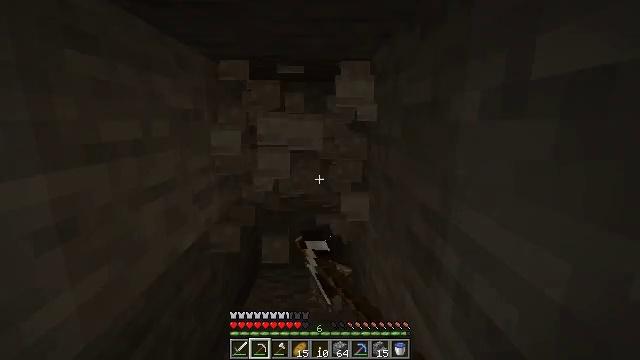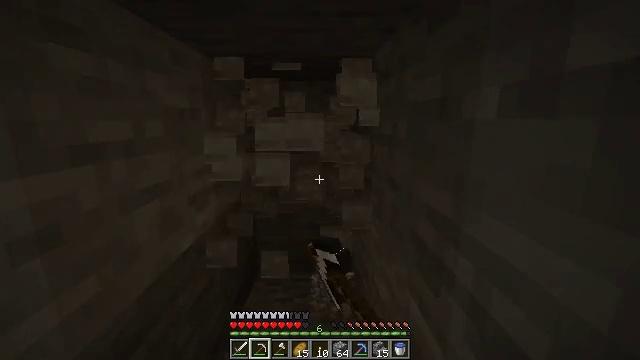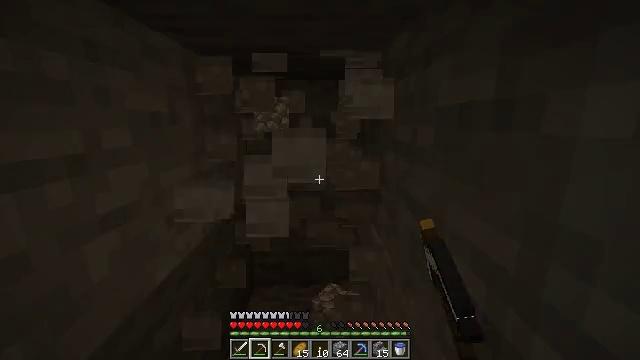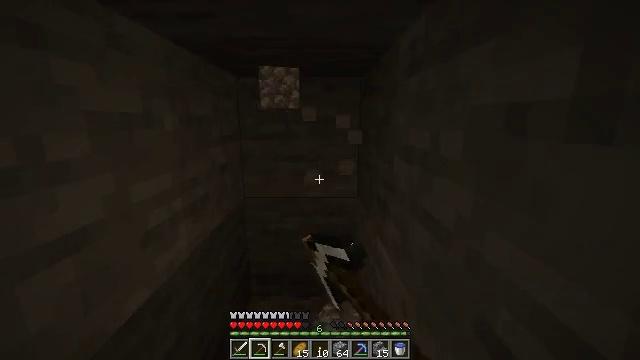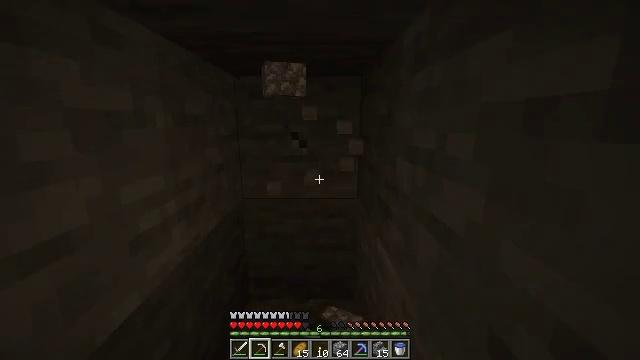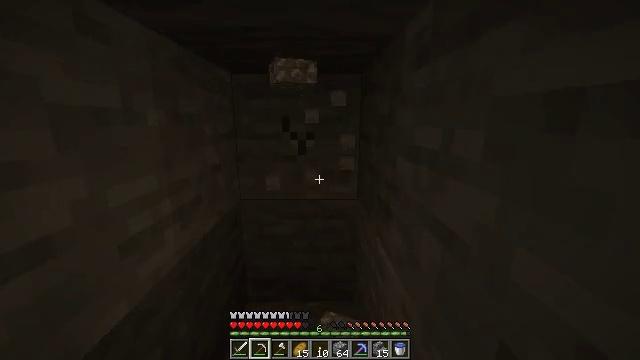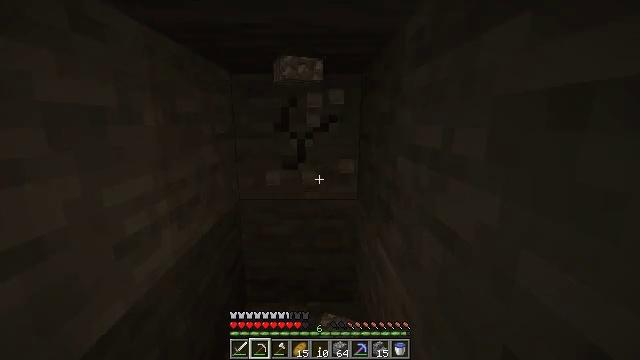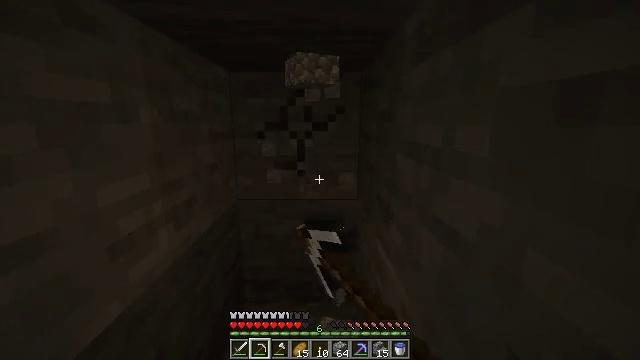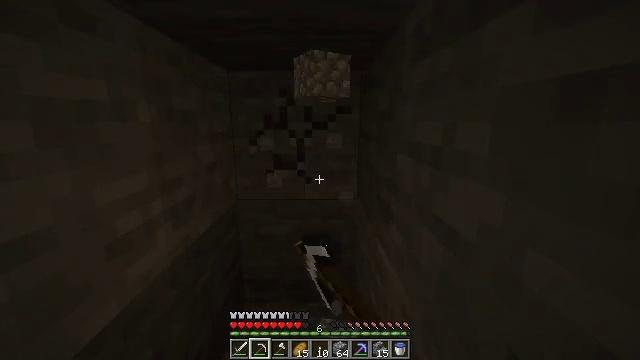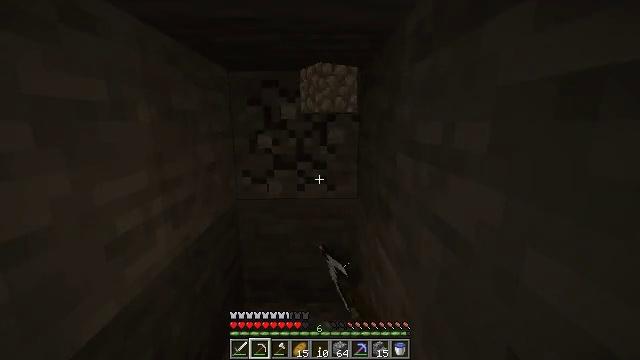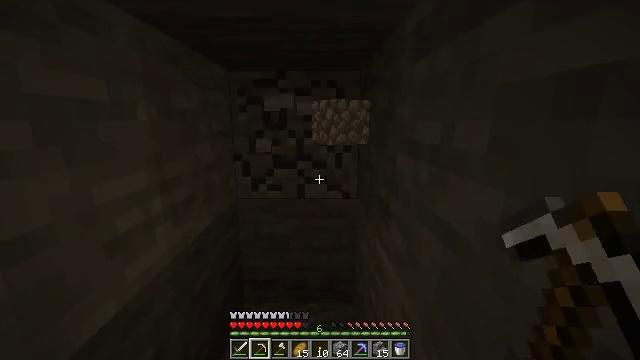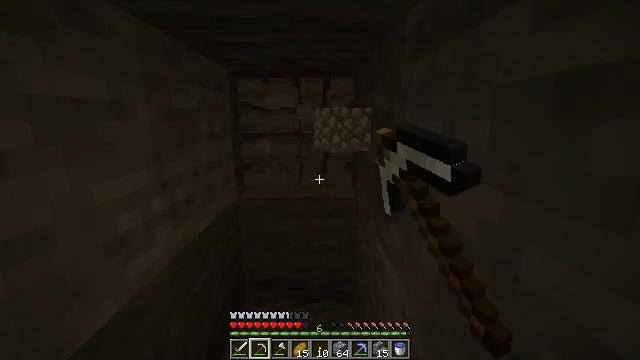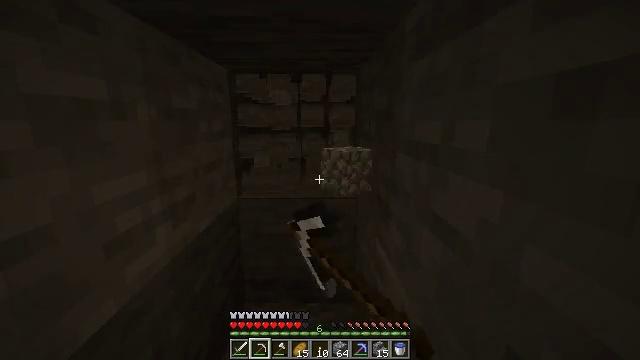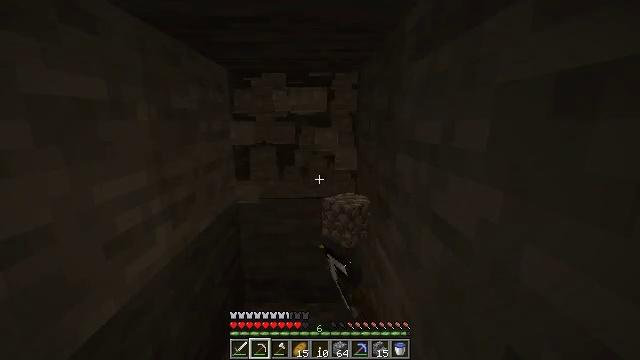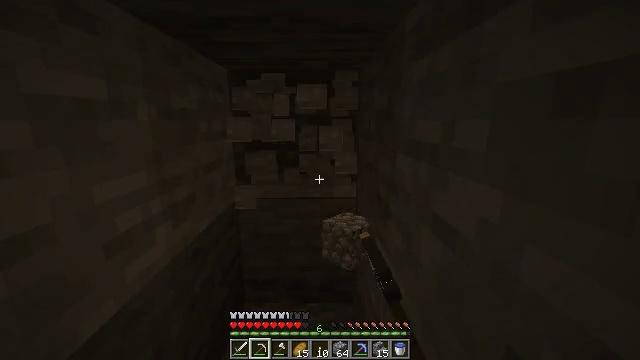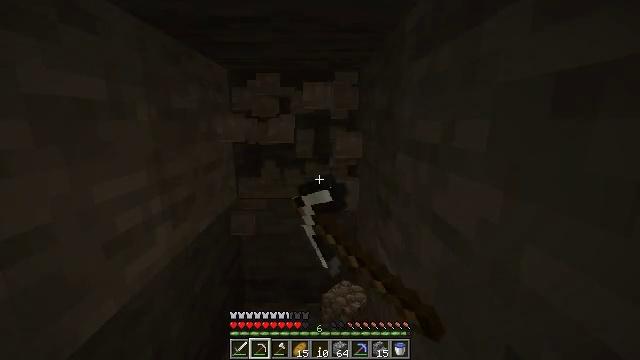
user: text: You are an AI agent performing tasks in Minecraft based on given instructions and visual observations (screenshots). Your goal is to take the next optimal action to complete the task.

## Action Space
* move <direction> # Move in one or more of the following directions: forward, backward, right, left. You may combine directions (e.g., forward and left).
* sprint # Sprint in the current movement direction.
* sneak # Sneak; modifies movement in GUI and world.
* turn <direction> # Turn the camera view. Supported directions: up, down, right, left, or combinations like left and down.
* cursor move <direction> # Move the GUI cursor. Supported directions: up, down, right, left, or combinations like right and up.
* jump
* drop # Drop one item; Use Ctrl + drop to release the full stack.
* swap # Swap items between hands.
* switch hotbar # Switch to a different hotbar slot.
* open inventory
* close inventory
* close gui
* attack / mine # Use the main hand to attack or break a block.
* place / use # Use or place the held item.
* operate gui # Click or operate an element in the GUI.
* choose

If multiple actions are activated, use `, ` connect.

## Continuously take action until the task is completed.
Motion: motion action
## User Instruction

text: Collect stone from the mine.
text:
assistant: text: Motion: move forward, attack / mine
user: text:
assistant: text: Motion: move forward, attack / mine
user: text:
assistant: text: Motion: attack / mine
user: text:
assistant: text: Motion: attack / mine
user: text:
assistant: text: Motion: attack / mine
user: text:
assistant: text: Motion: attack / mine
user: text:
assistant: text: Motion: attack / mine
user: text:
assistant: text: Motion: attack / mine
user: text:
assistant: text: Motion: attack / mine
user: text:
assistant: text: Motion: attack / mine
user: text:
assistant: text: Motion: attack / mine
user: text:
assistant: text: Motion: attack / mine
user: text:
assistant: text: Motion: attack / mine
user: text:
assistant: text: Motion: attack / mine
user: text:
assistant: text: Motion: attack / mine
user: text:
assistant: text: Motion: attack / mine
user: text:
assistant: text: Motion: attack / mine
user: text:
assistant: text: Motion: turn down, attack / mine
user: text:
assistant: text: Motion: turn down, attack / mine
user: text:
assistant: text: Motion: turn down, attack / mine
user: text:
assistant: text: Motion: attack / mine
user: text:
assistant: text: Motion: attack / mine
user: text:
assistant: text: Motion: attack / mine
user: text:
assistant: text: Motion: attack / mine
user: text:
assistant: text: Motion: move forward, attack / mine
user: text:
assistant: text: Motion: move forward, attack / mine
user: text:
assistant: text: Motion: move forward, attack / mine
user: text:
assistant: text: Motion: move forward, attack / mine
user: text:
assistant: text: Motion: attack / mine
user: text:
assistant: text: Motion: attack / mine